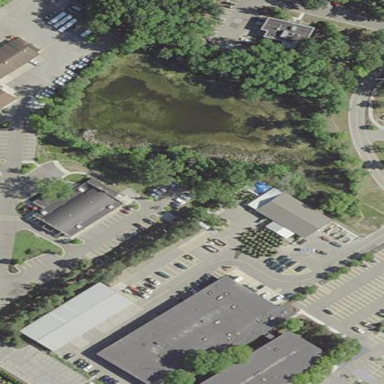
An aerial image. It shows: Serene pond surrounded by nature.